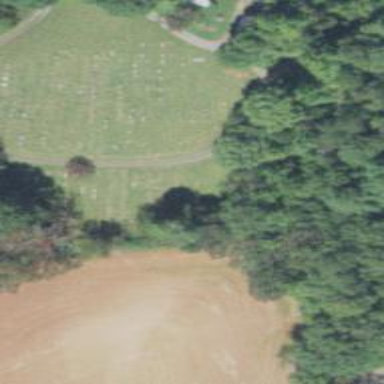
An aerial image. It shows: Cemetery.